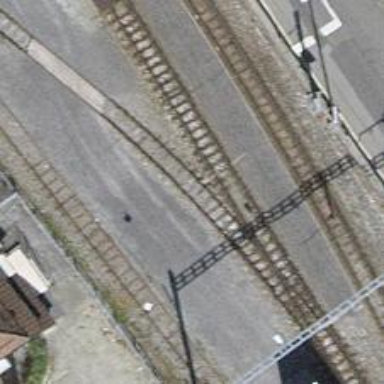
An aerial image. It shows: Preserved narrow-gauge railway with electrified contact line.